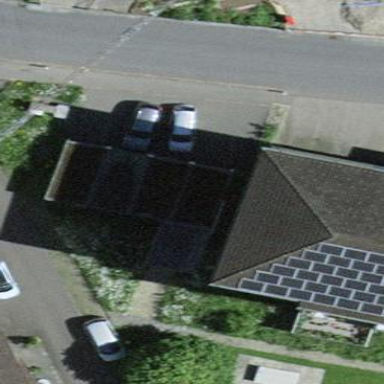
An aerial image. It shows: Group of garages.